Question:
I'm new here and need some help. I'm doing a web development course and have an assignment I need a hand with.
Basically, I want to send a query that picks 9 random records, and show the result as a 3x3 table.
Here's my code so far:
'''
<div id="productgrid">
<?php
$query = mysqli_query($conn, "SELECT * FROM products
ORDER BY RAND()
LIMIT 9");
?>
<h2>Featured Products</h2>
<table>
<?php
while($products = mysqli_fetch_array($query)){
$file = $products['prod_img'];
$pid = $products['prod_id'];
$product_price = $products['prod_price'];
$image_id = $products['prod_id'];
$desc = $products['prod_desc'];
?>
<tr>
<div class="bigred">
<td class="bigred">
<?php echo '<b>'. "$product_price".'</b>'; ?>
</td>
</div>
</tr>
<tr>
<td>
<img src="<?php echo $file ?>" height = "150px" width="150px"/><br />
</td>
<div class="smallblack"
</tr>
<tr>
<td class = "smallblack">
<?php echo '<b>' . "$desc".'</b>'; ?>
</td>
</tr>
</div>
<?php } ?>
'''
I can get it to generate the 9 random images but it puts them all directly under each other in one long column. Is there a way I can get them to display in 3 rows of 3?
I apologise if this is a dumb question, but I'm only starting out and appreciate the help.
Thank you :)
Pic attached as sample
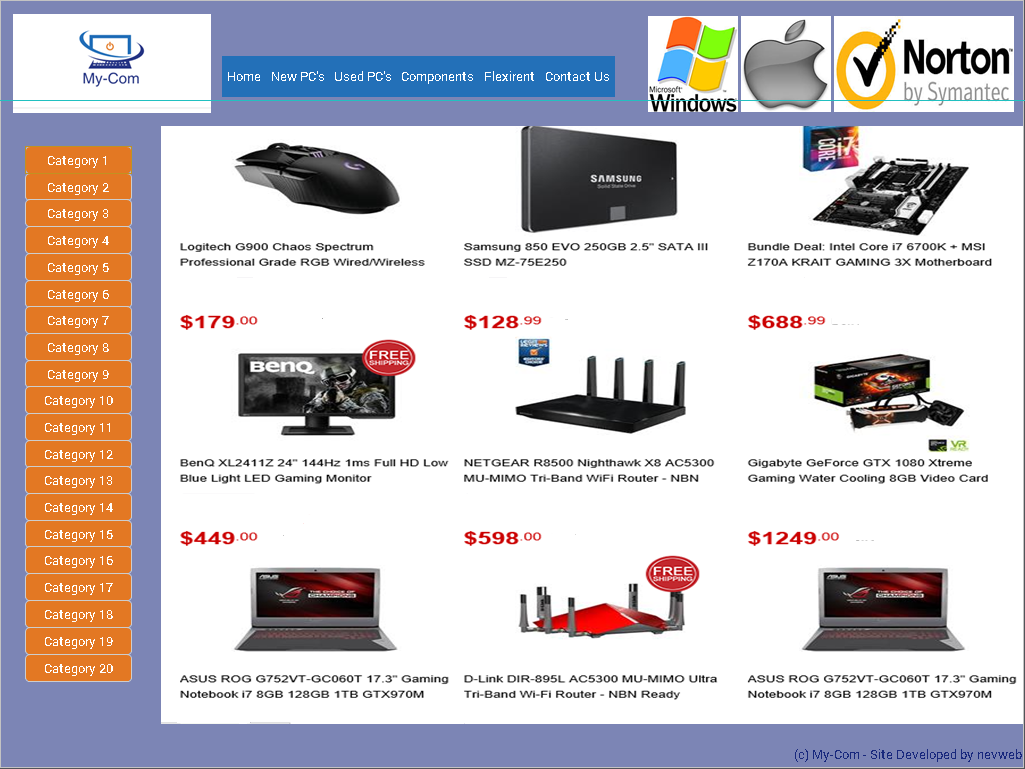
Answer: '''
<?php
// A counter which is incremented by one for each product row
// in the loop below.
$i = 0;
echo "<table>
";
echo "<tr>
";
while ($product = mysqli_fetch_array($query)) {
// Re-open HTML row, if $i is divisible by 3
if ($i++ % 3 == 0) {
echo "</tr><tr>
";
}
// Escape the 'src' attribute value as appropriate, according to the
// logic of your app. This is just a sample.
$img_src = htmlspecialchars($product['prod_img']);
echo <<<HTML
<td>
<div><img src="{$img_src}"/></div>
<div>{$product['prod_desc']}</div>
<!-- Put the rest of the fields here -->
</td>
HTML;
}
// Add cells for the rest of the columns (if any)
while ($i++ % 3 != 0) {
echo "<td></td>
";
}
echo "</tr>
";
echo "</table>
";
?>
'''
P.S.: I recommend using a template engine such as Smarty, or Twig. With the help of a template engine you can make the markup much more readable and maintainable.